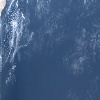
Label: water